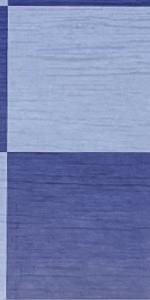
Label: Empty